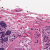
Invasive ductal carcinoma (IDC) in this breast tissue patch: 0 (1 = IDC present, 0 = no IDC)